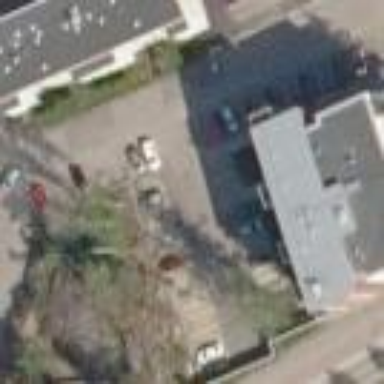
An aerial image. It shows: Street-side parking area.